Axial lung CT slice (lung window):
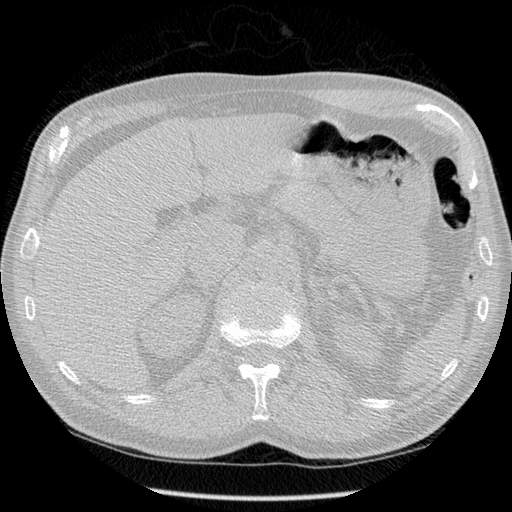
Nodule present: no